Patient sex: M
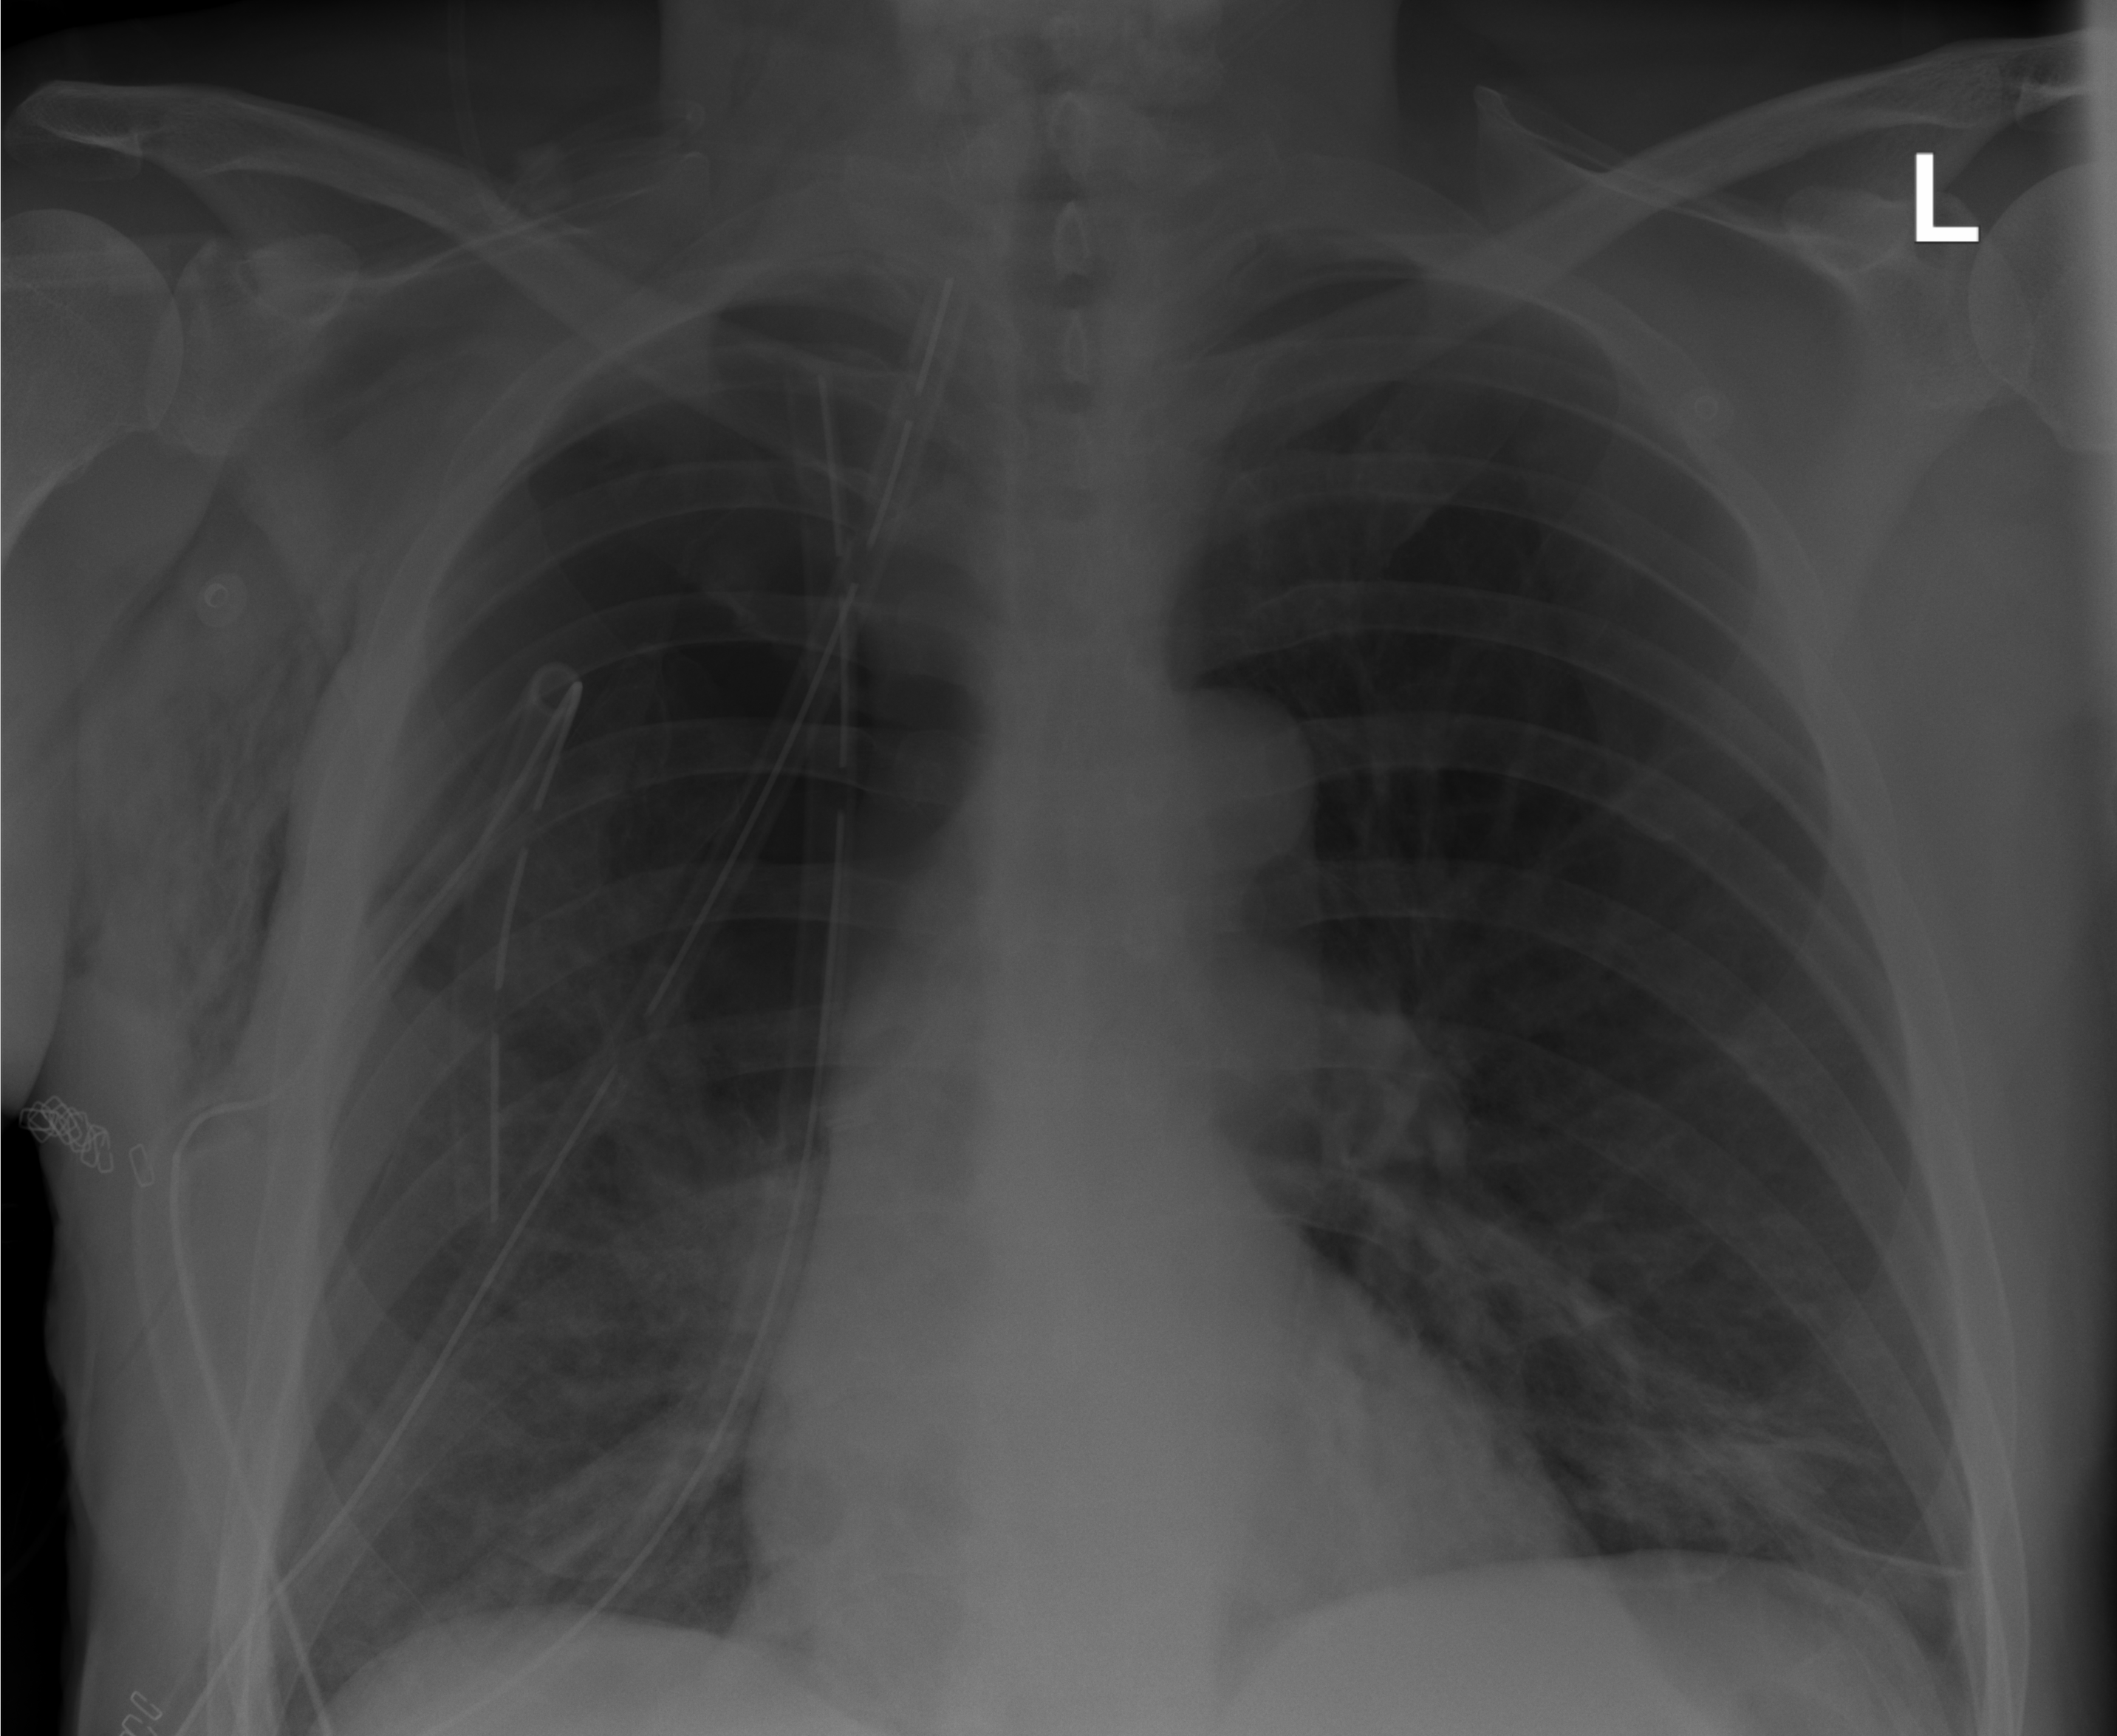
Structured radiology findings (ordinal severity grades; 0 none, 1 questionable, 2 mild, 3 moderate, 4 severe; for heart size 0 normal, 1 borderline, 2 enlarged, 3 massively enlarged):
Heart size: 0
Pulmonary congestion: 0
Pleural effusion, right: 0
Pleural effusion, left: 0
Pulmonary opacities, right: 0
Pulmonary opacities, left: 0
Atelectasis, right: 2
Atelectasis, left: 2